You are looking at the envelope spectrum of a bearing's vibration signal. The marked vertical lines are the theoretical fault frequencies for the outer race, inner race, rolling elements, and cage. Classify the bearing condition as one of: normal, inner_race, outer_race, ball.
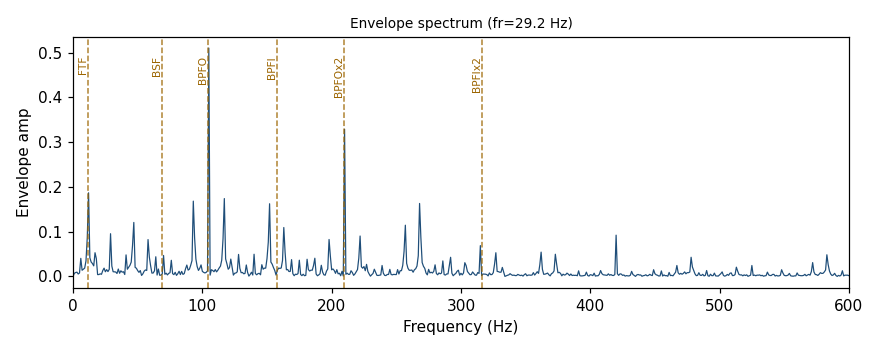
Answer: outer_race